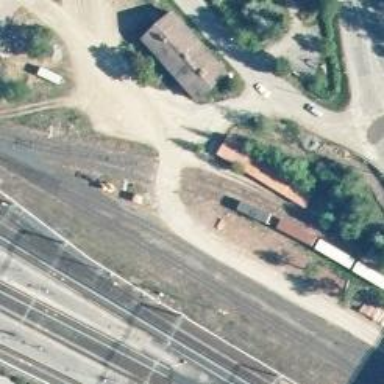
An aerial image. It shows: Level crossing with saltire marking.